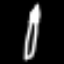
Label: pencil